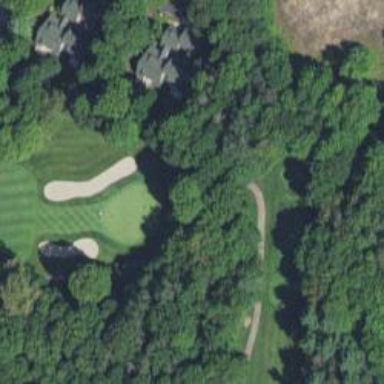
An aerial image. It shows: View of golf hole.